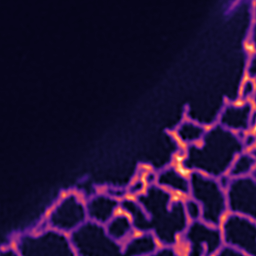
Label: Super-resolution ER image